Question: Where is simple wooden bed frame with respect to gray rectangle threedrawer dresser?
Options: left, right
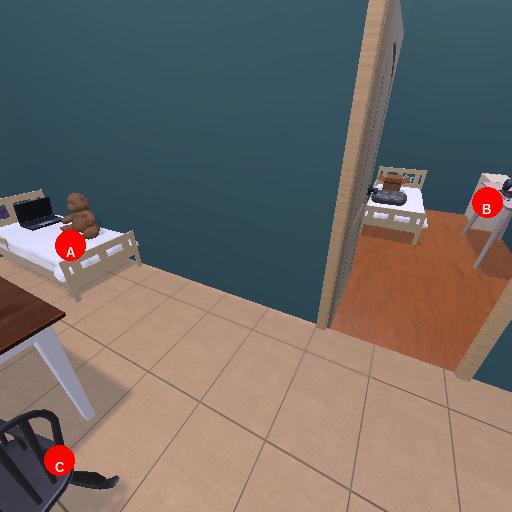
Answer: left